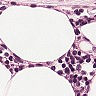
Metastatic tissue present: no